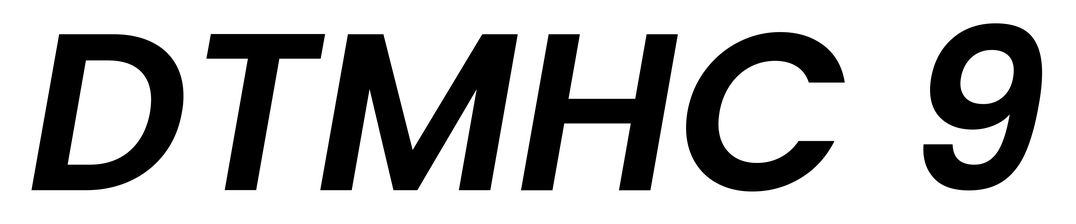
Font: Poppins-SemiBoldItalic